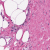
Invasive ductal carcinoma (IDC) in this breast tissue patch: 0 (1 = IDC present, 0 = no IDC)